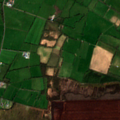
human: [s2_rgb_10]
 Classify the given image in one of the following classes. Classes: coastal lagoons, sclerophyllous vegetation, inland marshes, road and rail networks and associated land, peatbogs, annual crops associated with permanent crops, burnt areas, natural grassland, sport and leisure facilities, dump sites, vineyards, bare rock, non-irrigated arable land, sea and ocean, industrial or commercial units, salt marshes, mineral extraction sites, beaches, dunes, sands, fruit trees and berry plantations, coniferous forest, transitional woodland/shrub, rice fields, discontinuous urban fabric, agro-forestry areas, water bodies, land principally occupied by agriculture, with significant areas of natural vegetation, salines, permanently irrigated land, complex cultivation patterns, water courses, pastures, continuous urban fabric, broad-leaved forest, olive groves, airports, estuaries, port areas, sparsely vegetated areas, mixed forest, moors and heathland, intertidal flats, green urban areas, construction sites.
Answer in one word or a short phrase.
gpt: pastures, peatbogs